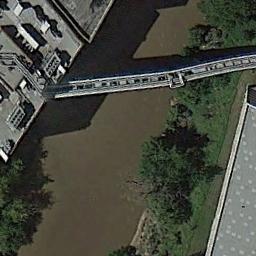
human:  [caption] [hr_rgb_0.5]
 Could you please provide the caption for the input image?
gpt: Both sides of the river are bare land .

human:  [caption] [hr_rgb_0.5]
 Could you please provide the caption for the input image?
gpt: There is a bridge over the river between two buildings .

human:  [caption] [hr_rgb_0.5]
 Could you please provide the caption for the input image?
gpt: A bridge connects the land on both sides of the green river, And there are many buildings on the land .

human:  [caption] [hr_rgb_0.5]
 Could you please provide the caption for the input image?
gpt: A bridge built on a yellow river and the residential area on one side of the river, And some green plants on the other side of the river .

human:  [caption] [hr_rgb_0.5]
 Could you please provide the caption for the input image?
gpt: Many trees are around the bridge .